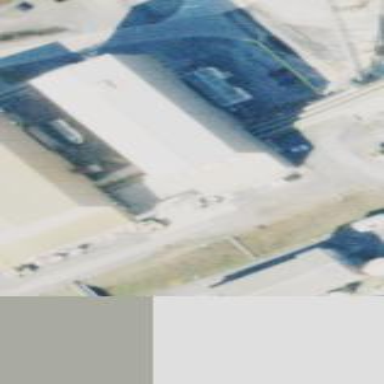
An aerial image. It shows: Industrial building.